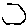
Label: hexagon